Field crop: maize
Growth stage: 2
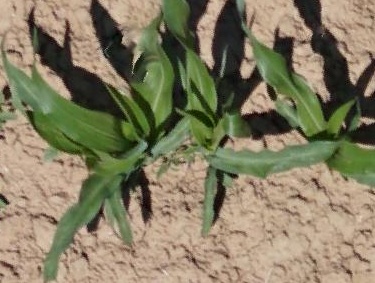
Species: maize